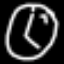
Label: clock